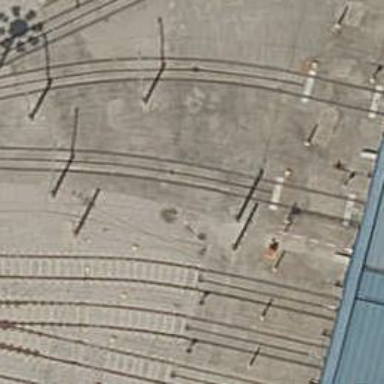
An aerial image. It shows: Light rail railway line.